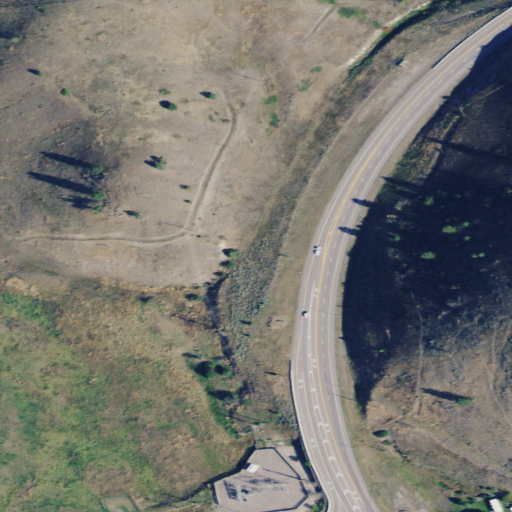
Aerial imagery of valley in Montana named Telephone Draw containing grassland, cultivated crops, medium intensity development, pasture, evergreen forest, low intensity development, shrub, high intensity development, and open development